Field crop: maize
Growth stage: 2
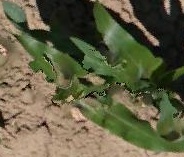
Species: maize